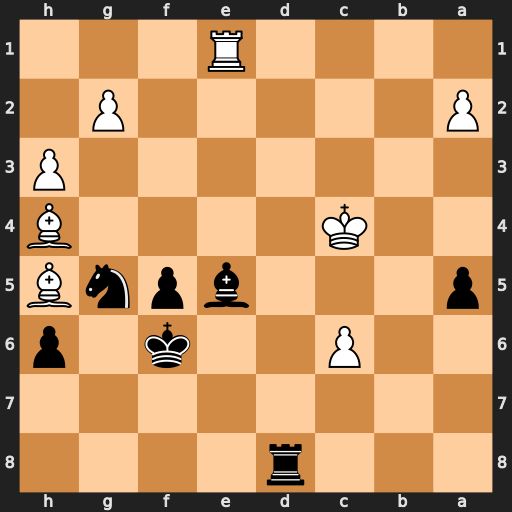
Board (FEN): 3r4/8/2P2k1p/p3bpnB/2K4B/7P/P5P1/4R3
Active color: b
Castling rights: -
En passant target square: -
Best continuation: Rd4+ Kc5 Rxh4